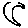
Label: moon